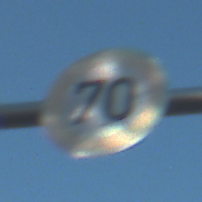
Verkehrszeichen: Geschwindigkeit70
Umgebung: Outdoor, Nature
Tageszeit: MorningAfternoon
Wetter: Clear
Licht: Natural
Jahreszeit: NotSpecified
Kontrast: HighContrast